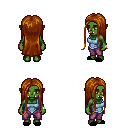
a pixel art fantasy rpg character, female body template, orc, green skin, blue vest, magenta pants, brunette extra-long hairstyle, bracelets, black slippers, four views (front, back, left, right), 2x2 character sprite sheet, small pixel art, hard edges, no anti-aliasing